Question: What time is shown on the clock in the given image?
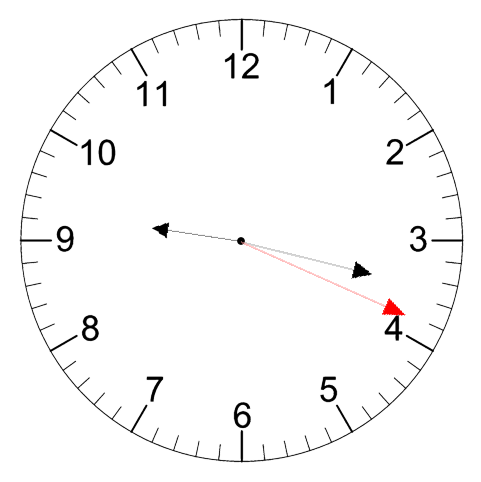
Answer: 09:17:19